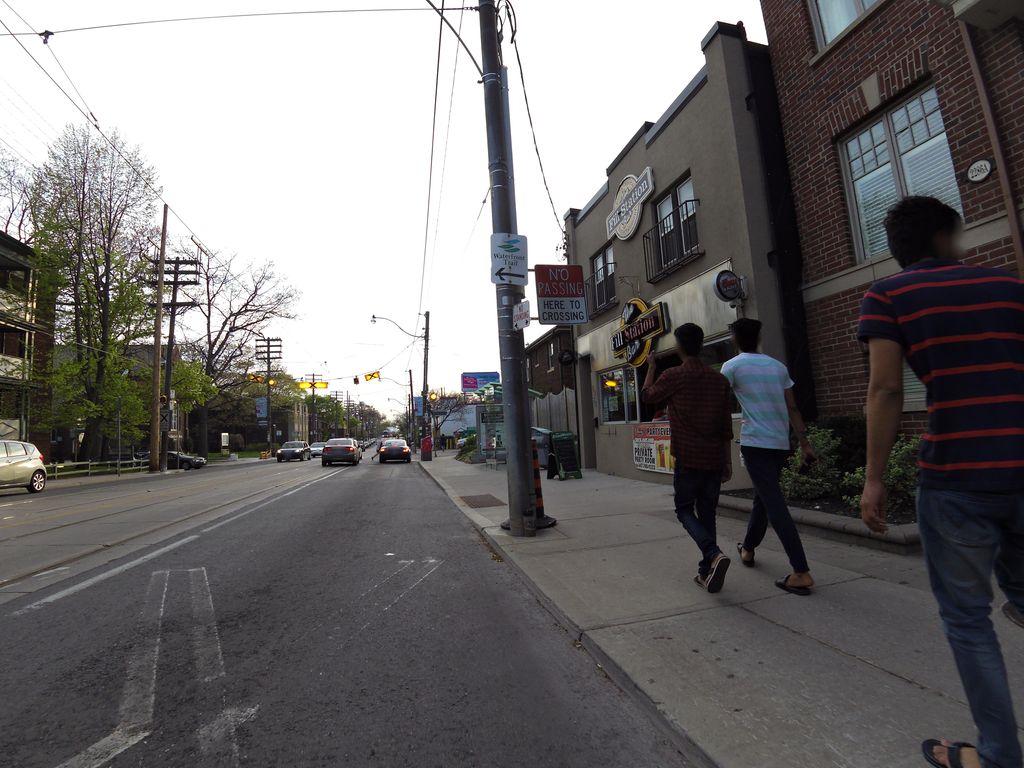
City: toronto